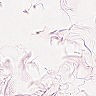
Metastatic tissue present: no